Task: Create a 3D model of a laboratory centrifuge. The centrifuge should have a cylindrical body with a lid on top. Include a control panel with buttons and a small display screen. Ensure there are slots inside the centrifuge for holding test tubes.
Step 113:
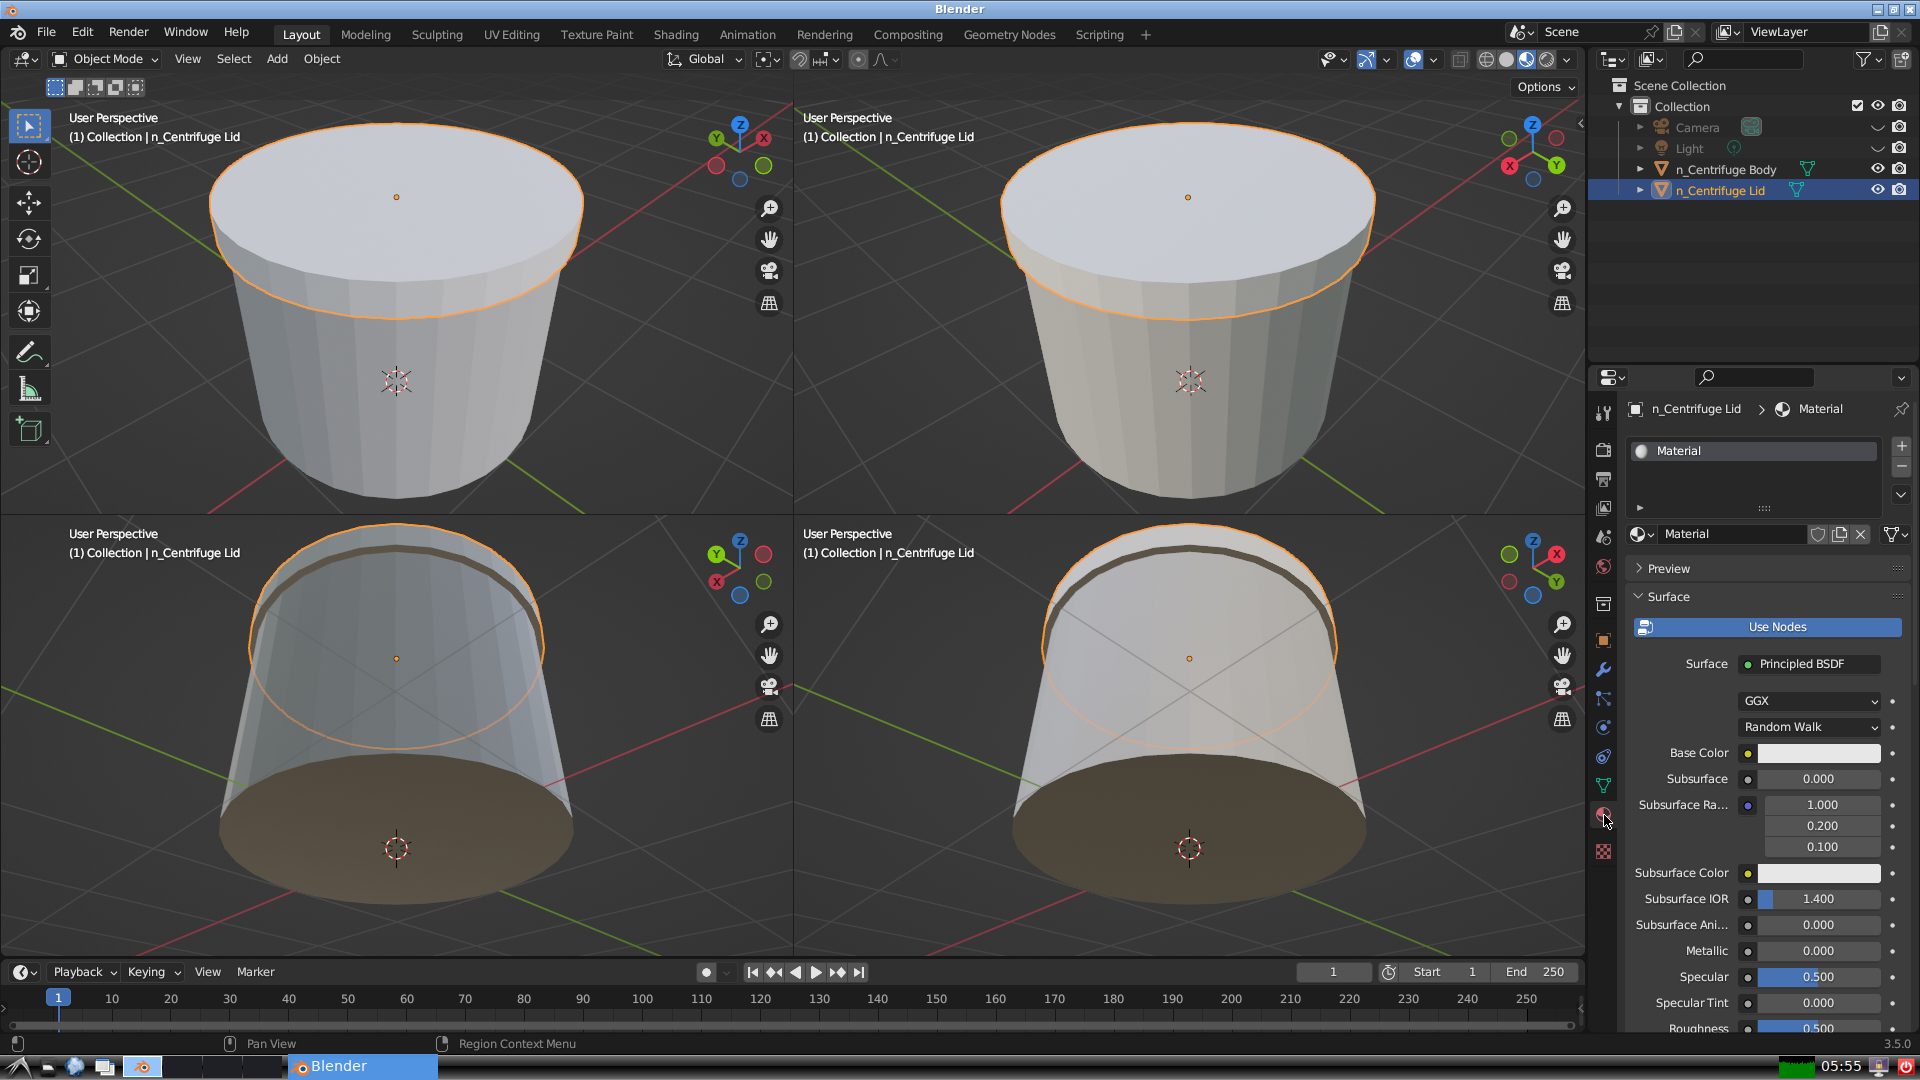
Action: {"mouse_move": [1706, 531]}